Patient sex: M
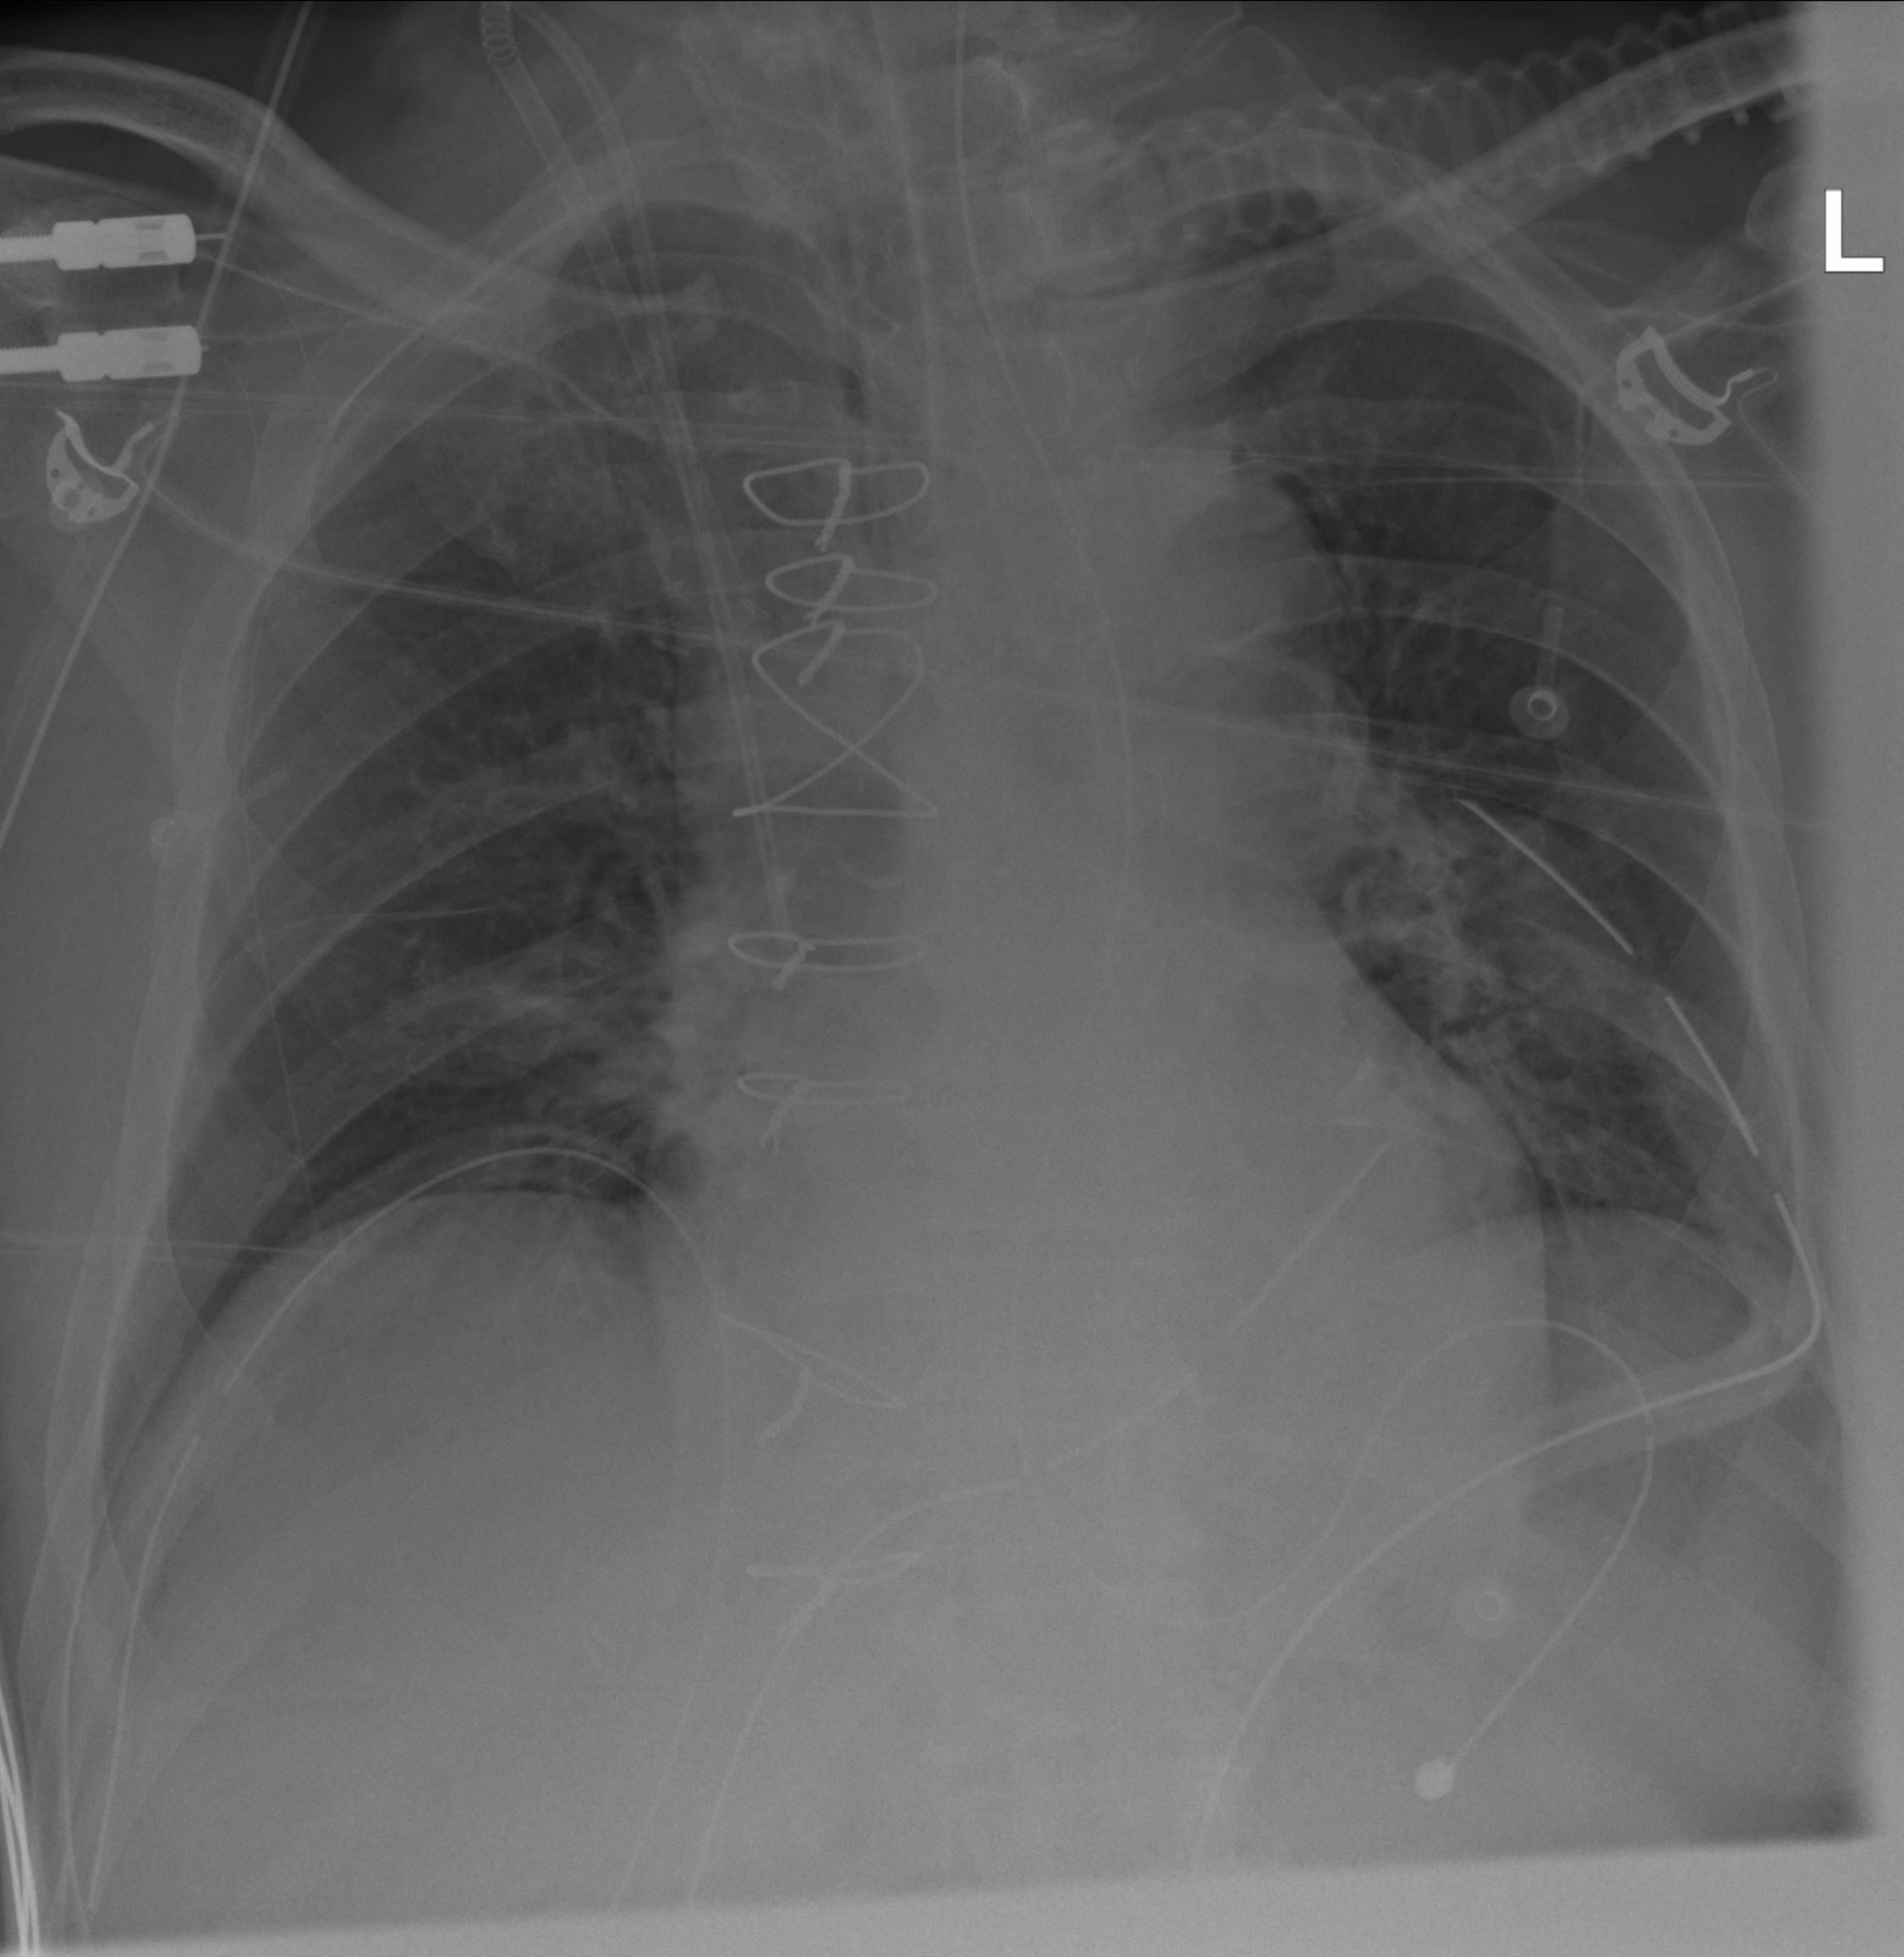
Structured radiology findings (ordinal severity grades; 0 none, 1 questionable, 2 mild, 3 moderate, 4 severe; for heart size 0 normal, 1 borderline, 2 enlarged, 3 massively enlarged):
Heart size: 2
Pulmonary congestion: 2
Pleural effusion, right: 2
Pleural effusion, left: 0
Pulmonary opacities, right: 0
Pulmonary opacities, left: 0
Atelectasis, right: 2
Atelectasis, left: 2